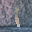
Label: 1